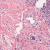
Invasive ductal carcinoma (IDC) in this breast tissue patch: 1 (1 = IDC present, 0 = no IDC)